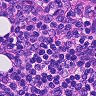
Metastatic tissue present: no